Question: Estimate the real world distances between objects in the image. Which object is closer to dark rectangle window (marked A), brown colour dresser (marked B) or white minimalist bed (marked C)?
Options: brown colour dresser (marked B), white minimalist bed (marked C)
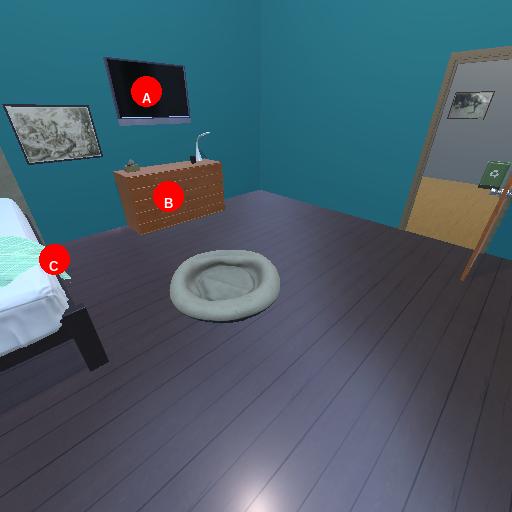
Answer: brown colour dresser (marked B)